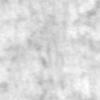
Label: no_change